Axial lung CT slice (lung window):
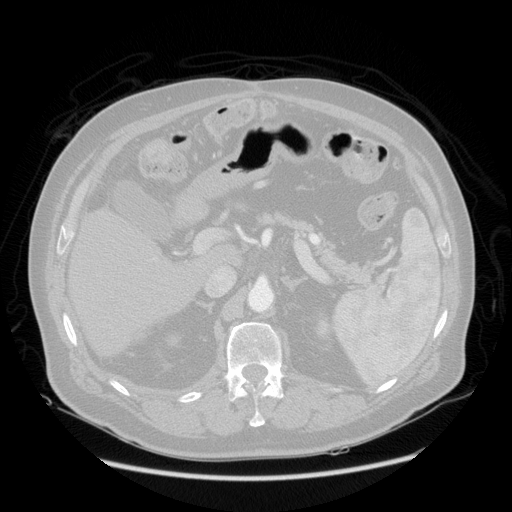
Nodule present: no